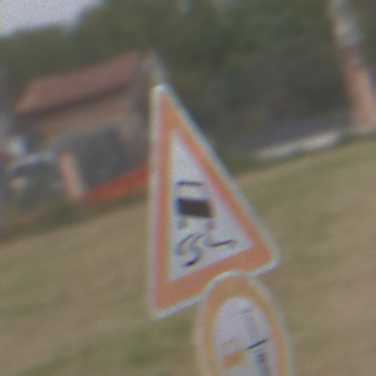
Verkehrszeichen: SchleuderOderRutschgefahr
Zusatzzeichen unten: VerbotUeberholenEinspurigeFahrzeuge
Umgebung: Outdoor, Suburban
Tageszeit: Midday
Wetter: Overcast
Licht: Natural
Jahreszeit: NotSpecified
Kontrast: LowContrast